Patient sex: F
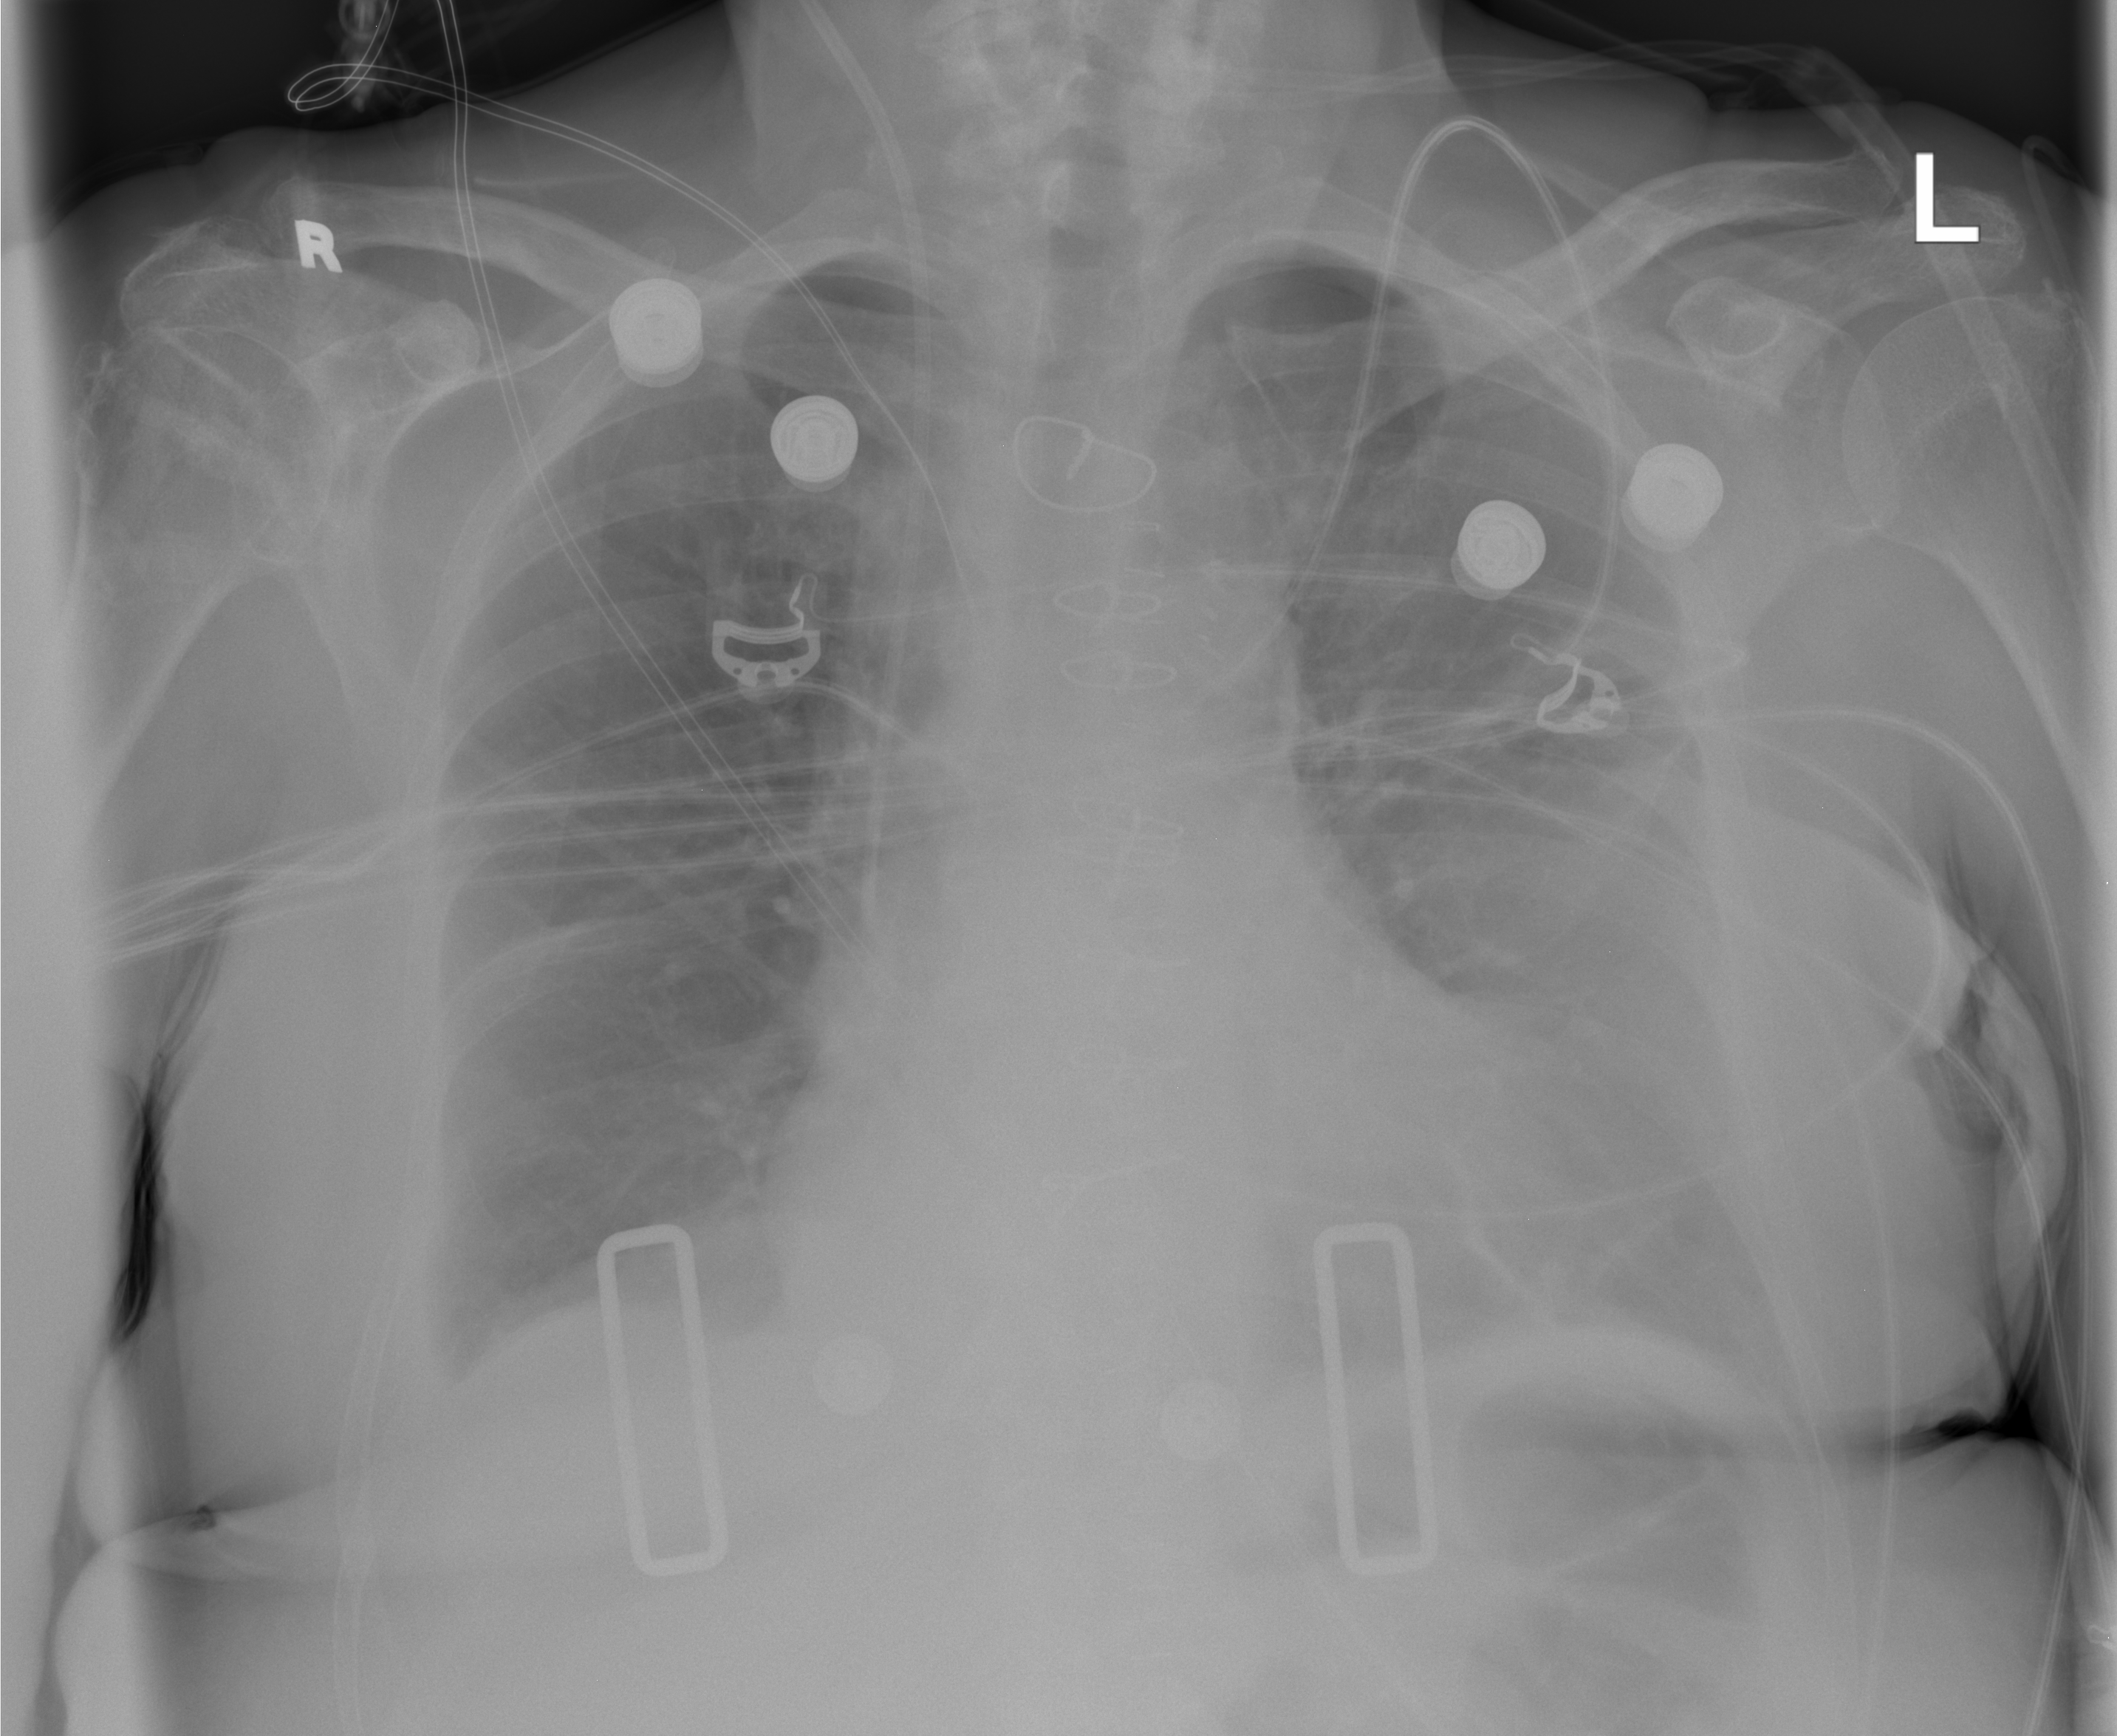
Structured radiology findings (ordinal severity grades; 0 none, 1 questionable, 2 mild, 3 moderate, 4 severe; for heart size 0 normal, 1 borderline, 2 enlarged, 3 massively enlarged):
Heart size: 0
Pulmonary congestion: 0
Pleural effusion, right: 2
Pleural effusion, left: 2
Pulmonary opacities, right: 0
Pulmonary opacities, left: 0
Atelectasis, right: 2
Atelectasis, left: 2